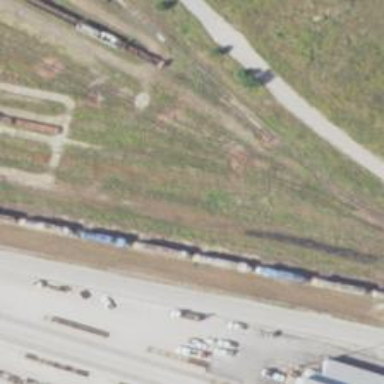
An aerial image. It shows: Rail spur service.